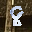
Label: 8